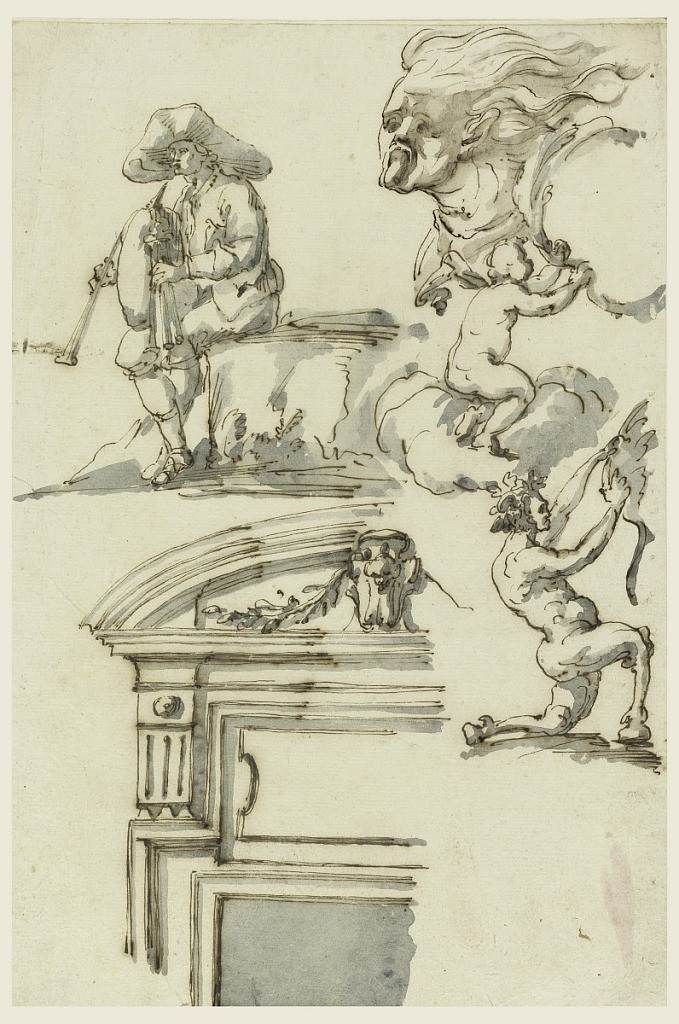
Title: Door Frame and Figure Studies
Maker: Filippo Marchionni, Italian, 1732–1805
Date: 1750–75
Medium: Pen and ink, brush and gray-brown, gray watercolor on laid paper
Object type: Drawing
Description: Left row: above is a peasant, sitting upon a ruined circular architectural object, below the door frame. Above the molding framing the opening is a tablet. Circular entablature with escutcheon with a head, and branches inside; it is supported at left by a console being shaped with its lower part as a triglyph. Right row: head of a woman with protruded tongue; a putto upon clouds, shown in profile carrying a branch; part of a faun.